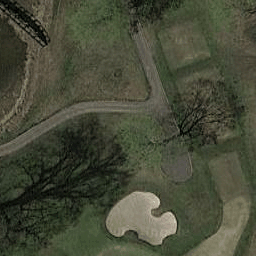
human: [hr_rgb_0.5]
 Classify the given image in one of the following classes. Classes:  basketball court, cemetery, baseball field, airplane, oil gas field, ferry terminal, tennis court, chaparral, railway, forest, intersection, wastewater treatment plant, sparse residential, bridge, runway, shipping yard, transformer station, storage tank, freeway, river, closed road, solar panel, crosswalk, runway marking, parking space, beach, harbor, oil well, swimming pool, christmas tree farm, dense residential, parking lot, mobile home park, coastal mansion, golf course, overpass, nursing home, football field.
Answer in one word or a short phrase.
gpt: golf course